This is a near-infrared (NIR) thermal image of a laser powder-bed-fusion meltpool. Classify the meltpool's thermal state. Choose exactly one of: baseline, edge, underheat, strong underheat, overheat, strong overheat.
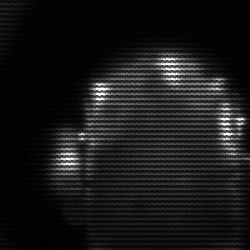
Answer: baseline